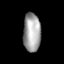
Tissue: lung
Cell type: Epithelial cells
Senescence score: 0.2192
Nuclear area (px): 659
Mean DAPI intensity: 163.516